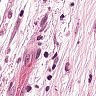
Metastatic tissue present: yes